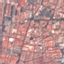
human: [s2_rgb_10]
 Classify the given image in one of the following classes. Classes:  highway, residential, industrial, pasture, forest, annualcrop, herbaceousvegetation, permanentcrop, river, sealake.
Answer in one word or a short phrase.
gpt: Residential